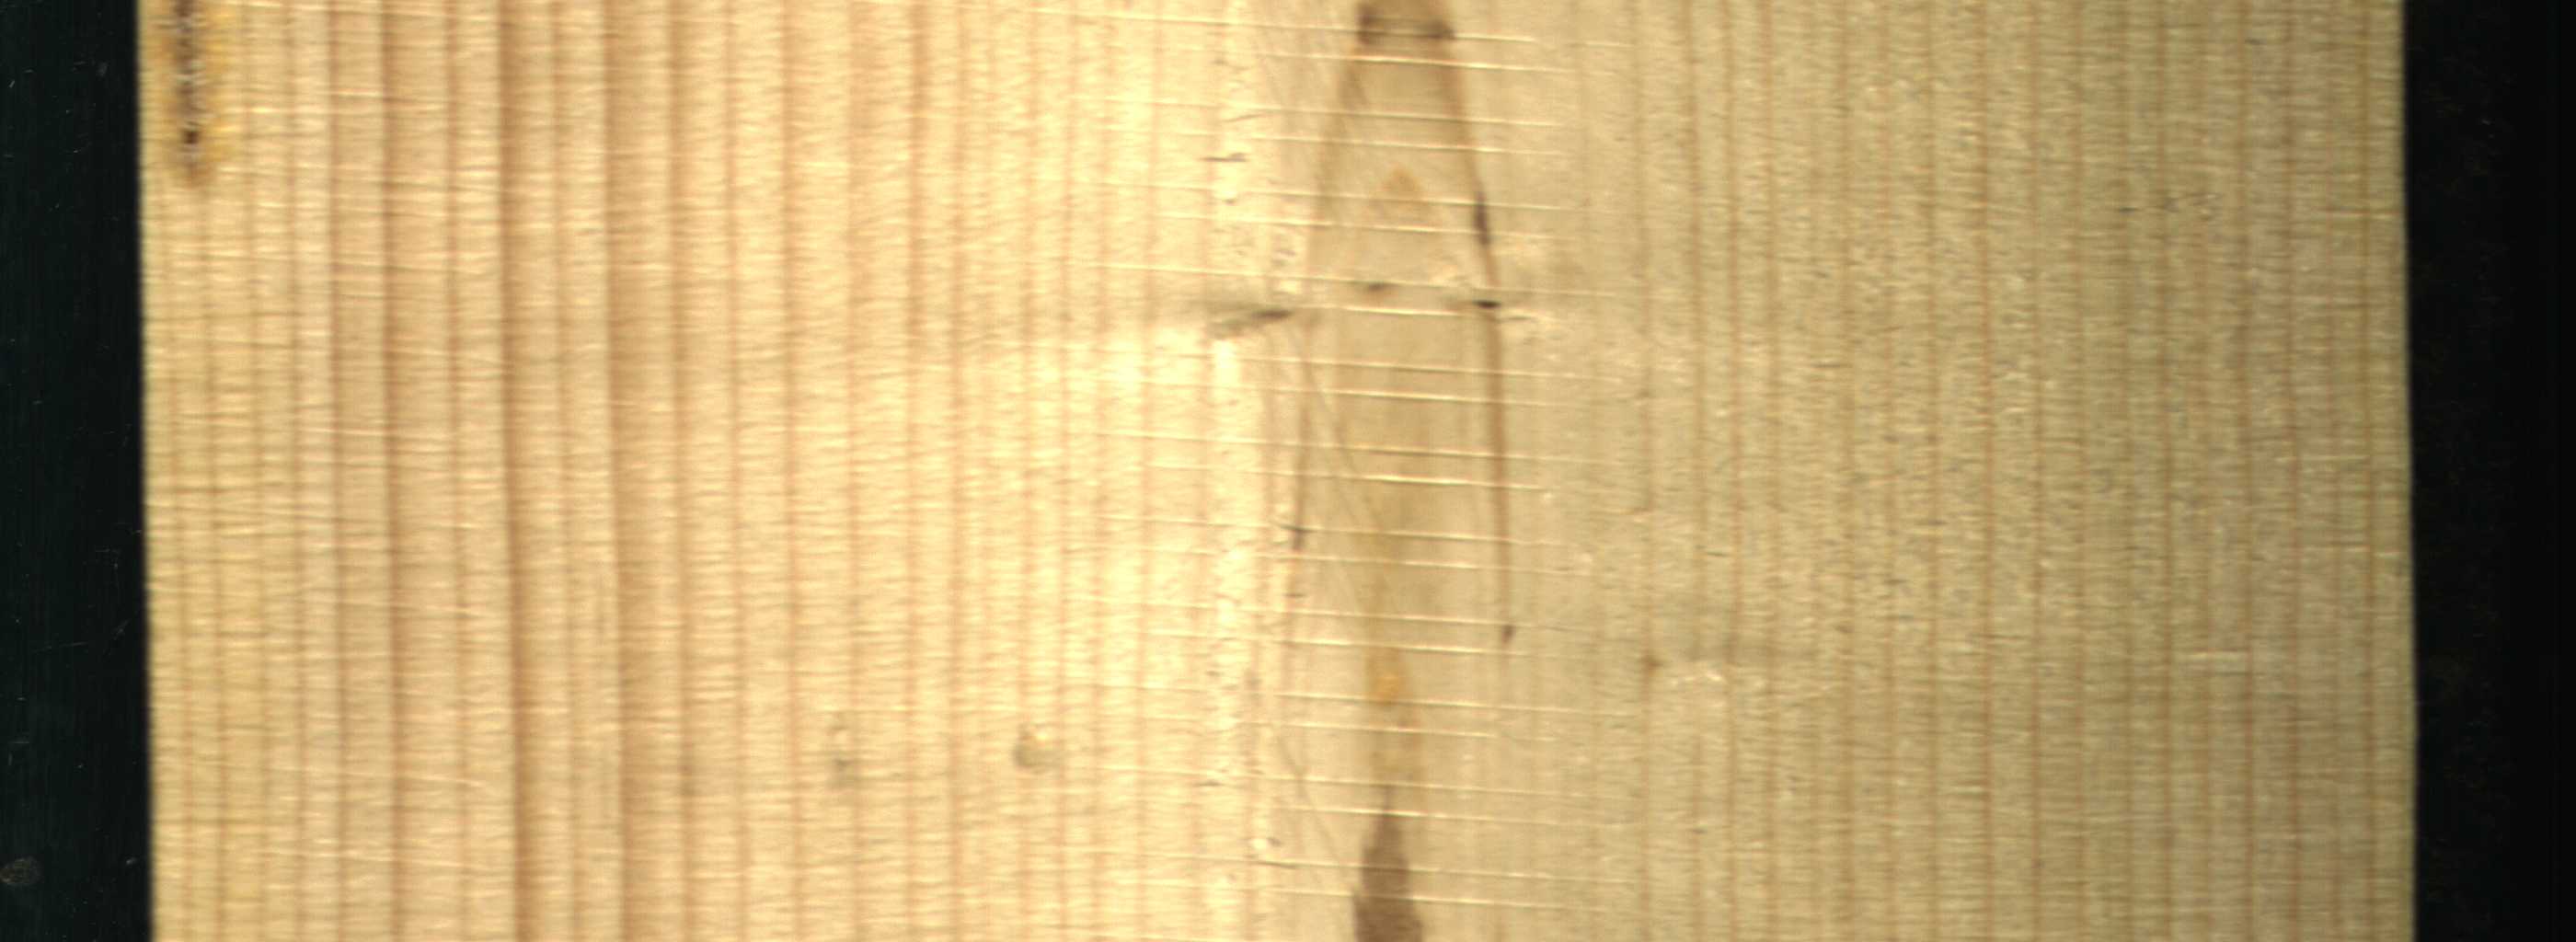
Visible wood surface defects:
Marrow
resin